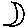
Label: moon